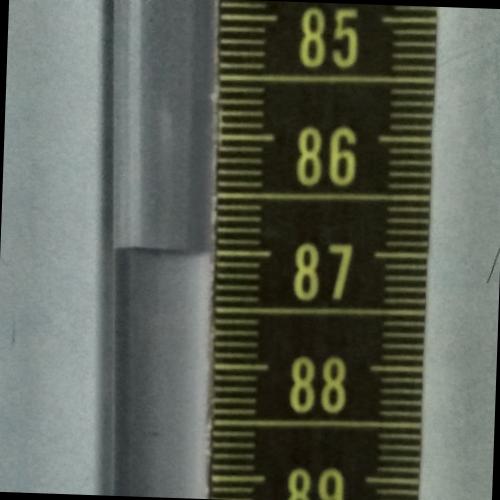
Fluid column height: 87.0 cm